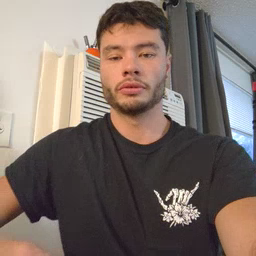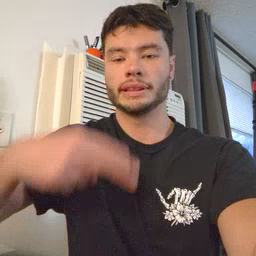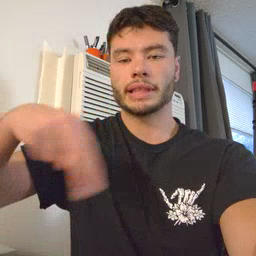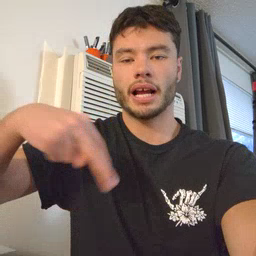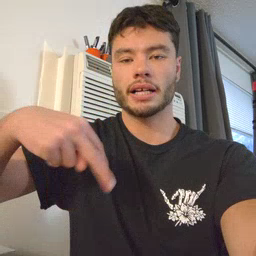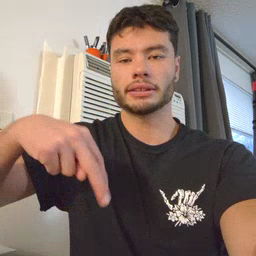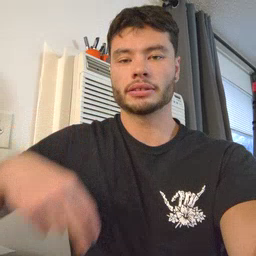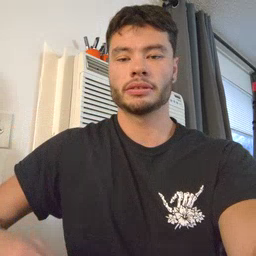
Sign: dance